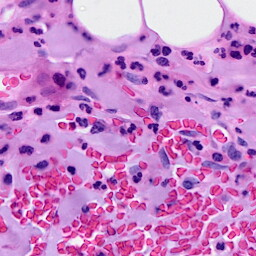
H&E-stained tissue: Breast